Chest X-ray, PA view. Patient: 70 years old, sex M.
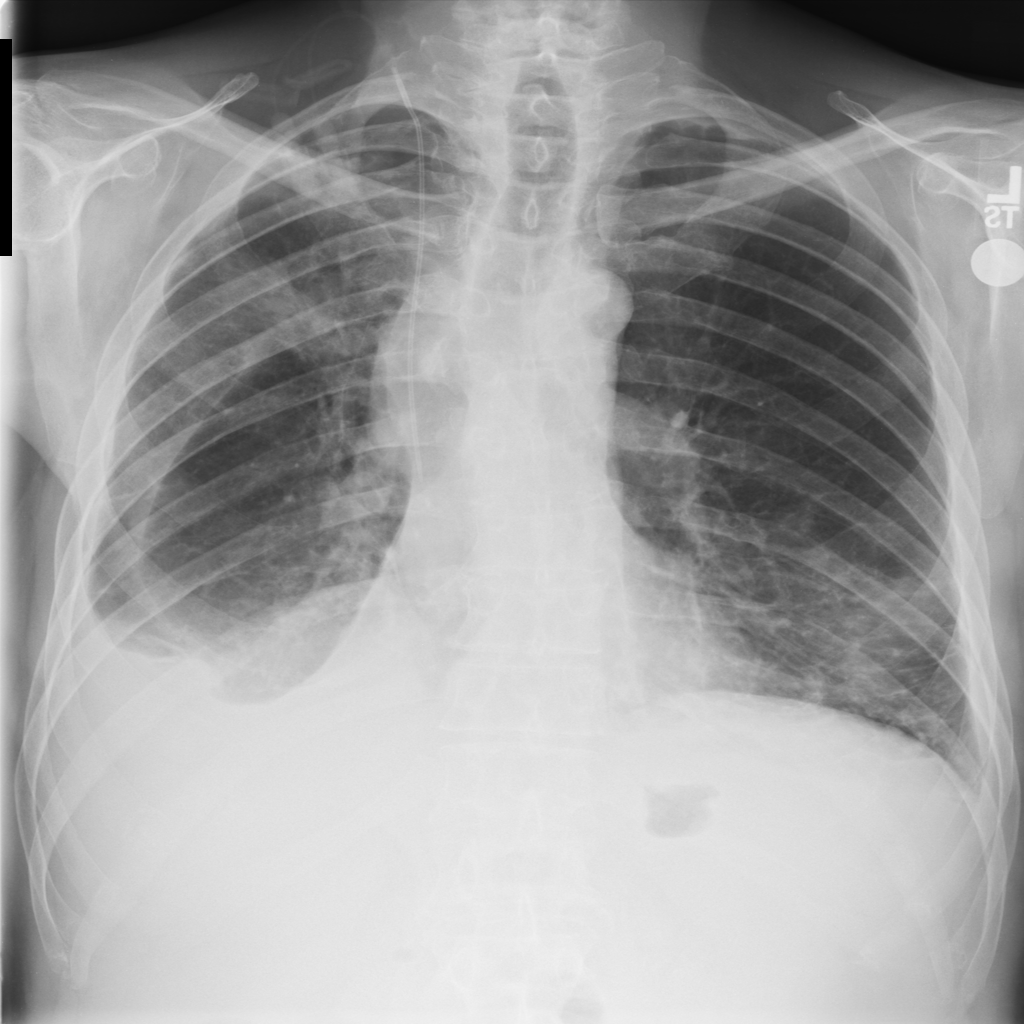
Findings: Nodule, Pneumothorax